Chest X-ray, AP view. Patient: 28 years old, sex M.
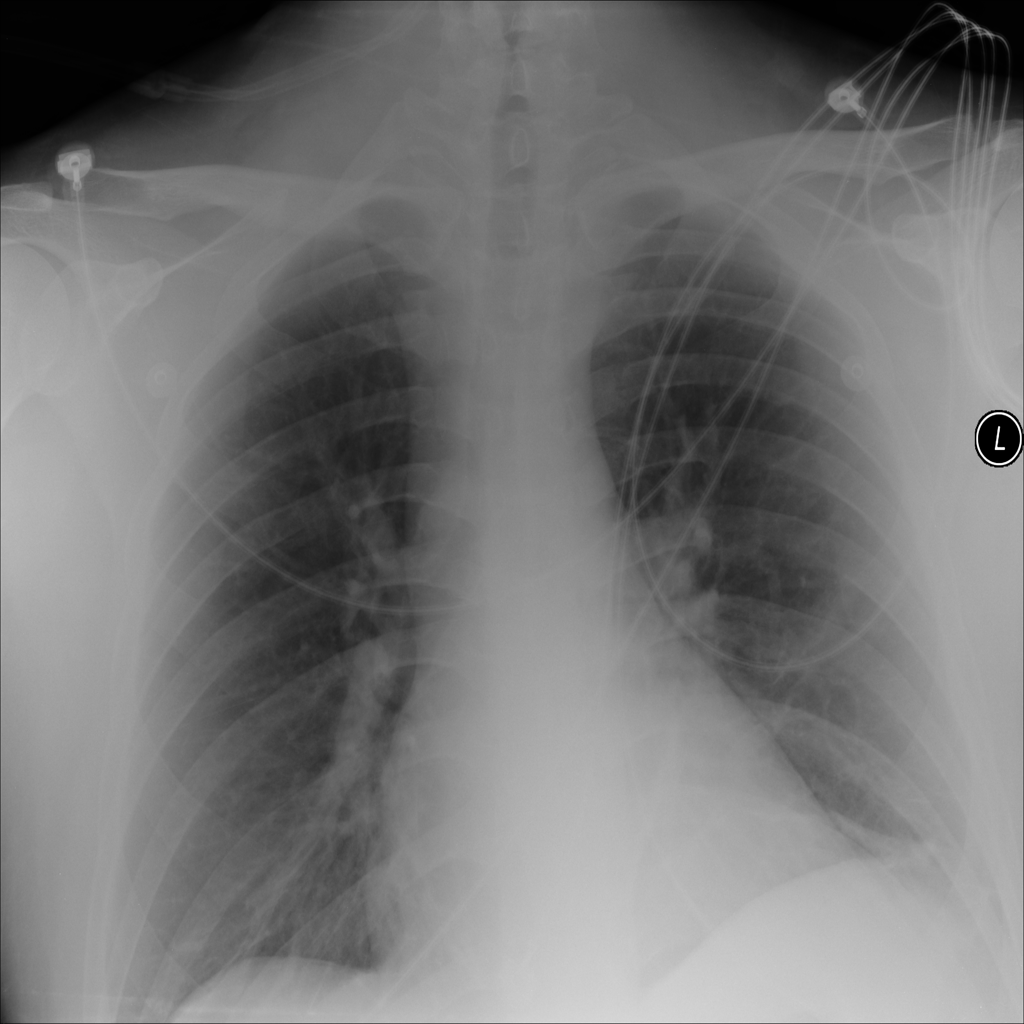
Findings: No Finding